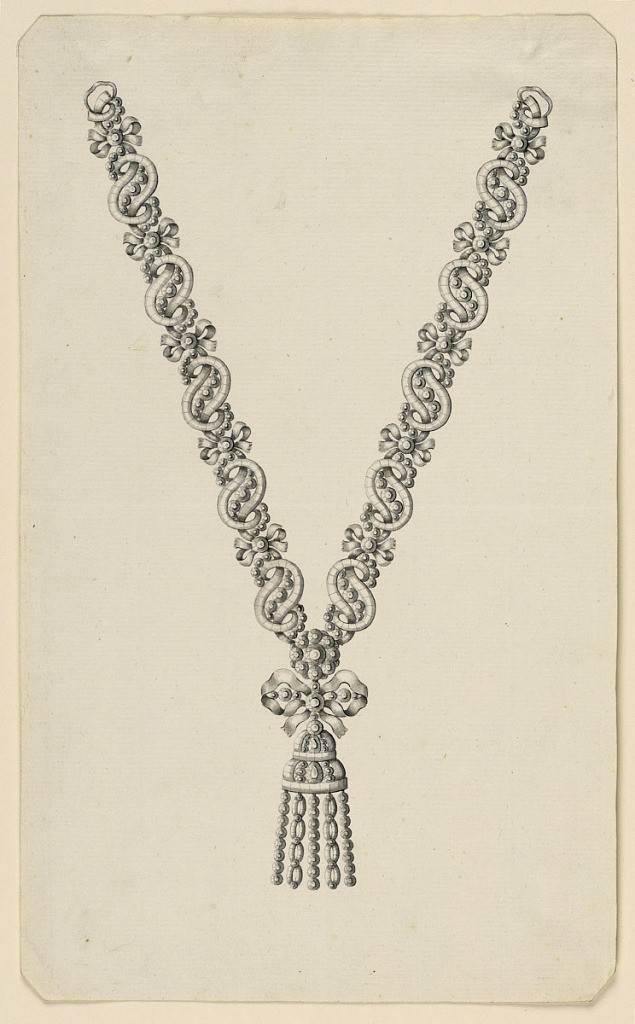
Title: Design for a Necklace
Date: late 18th century
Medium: Pen and black ink, brush and gray watercolor on light green paper
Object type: Drawing
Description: Jewelry design for a necklace. The chain consists of entwined scrolls, each having a knot at its thinner middle part. The ends of the scrolls are forming compartments filled by disks. Hanging from a rosette with a knot below is a pavilion with five fringes. Bevelled corners.